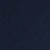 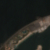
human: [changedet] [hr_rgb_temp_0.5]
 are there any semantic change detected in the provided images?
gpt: One elongated artificial island made of dredged sand and rocks appears in the sea.